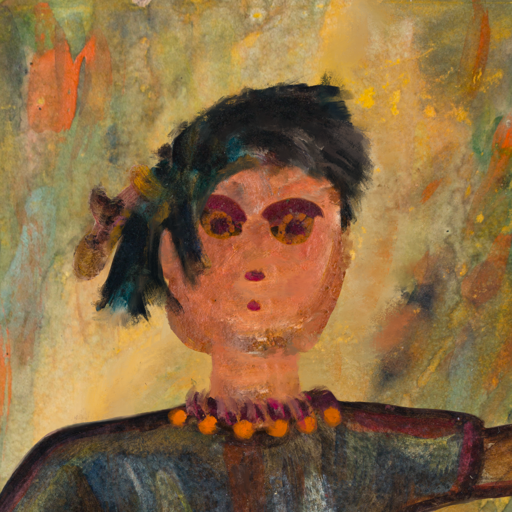
Background: Comrade, Head And Neck Front: Boggyland, Face Front: Doll, Bust: Mosgoul, Hair Front: Pipe, Head Accessory: Blank, Second Necklace: Blank, Necklace: Doll, Baby: Blank